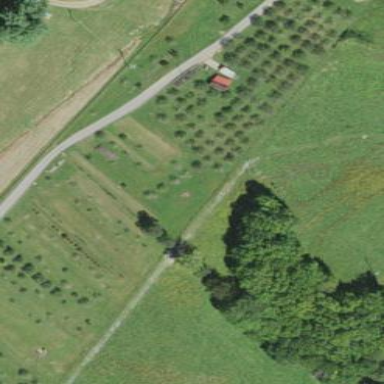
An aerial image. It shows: Orchard.